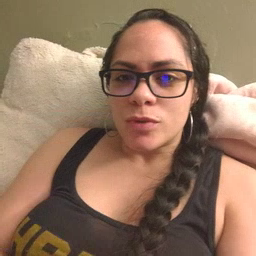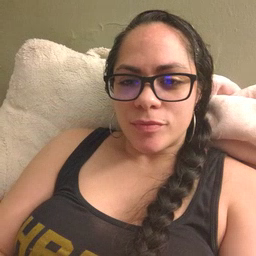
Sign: kiss